Aerial crown-view tile of a tropical tree (Barro Colorado Island, Panama), acquired 20250317:
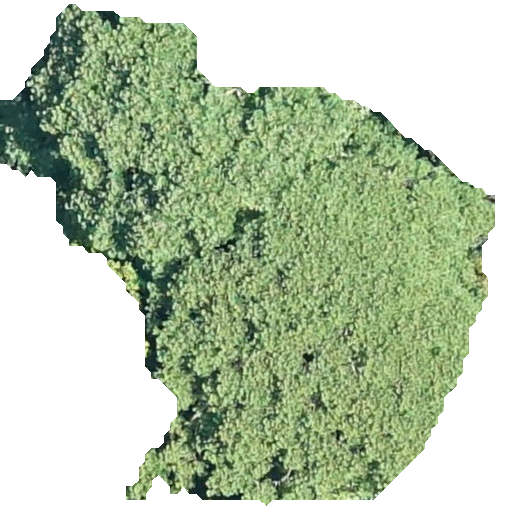
Species: Jacaranda copaia
GBIF accepted scientific name: Jacaranda copaia
Crown area: 226.742 m²